Question: The picture describes a maze problem, where green is the starting position and red is the end point. Find the length of the shortest path.
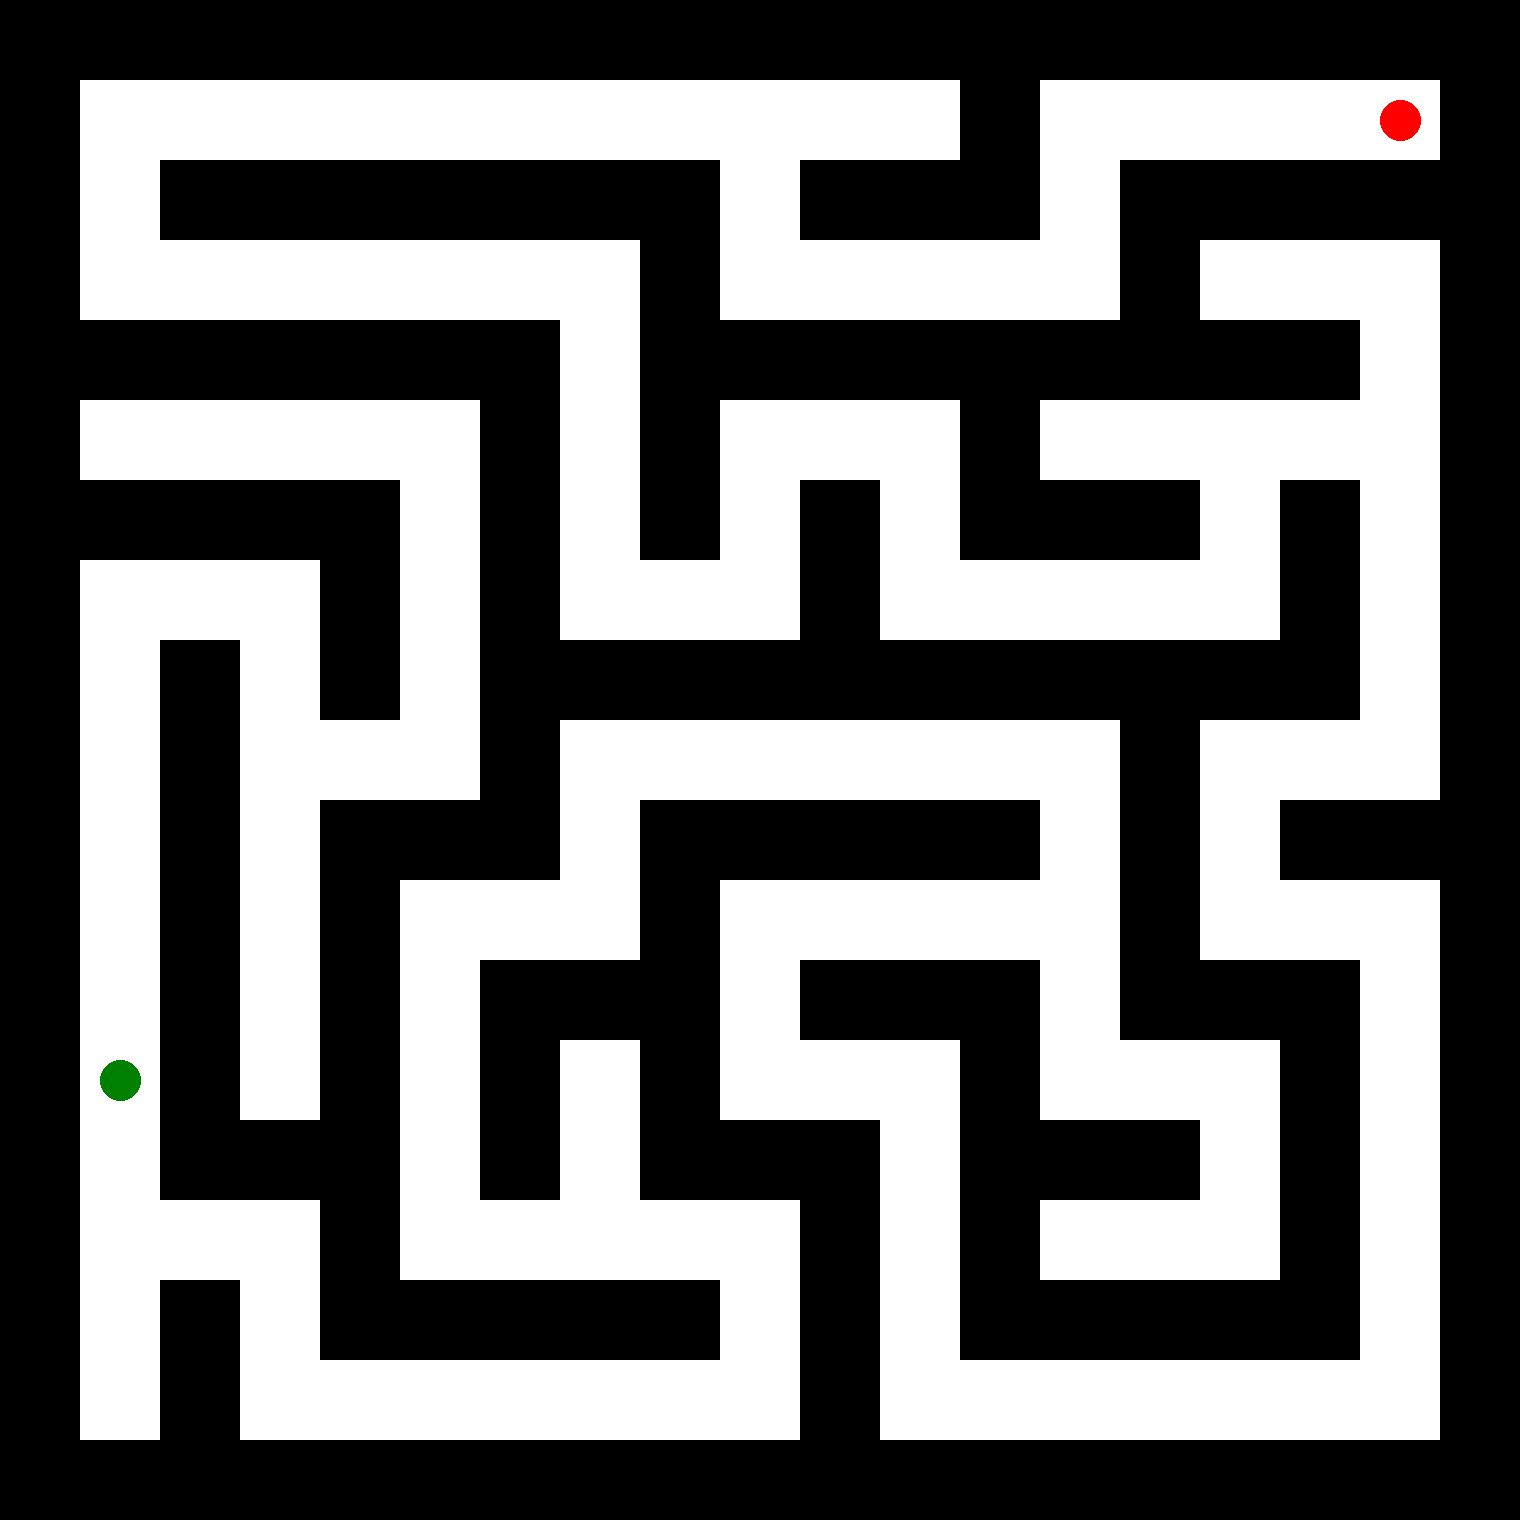
Answer: 116